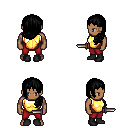
a pixel art fantasy rpg character, male body template, human, dark skin, gold chest armor, red pants, black left-swept hairstyle, black shoes, dagger, four views (front, back, left, right), 2x2 character sprite sheet, small pixel art, hard edges, no anti-aliasing